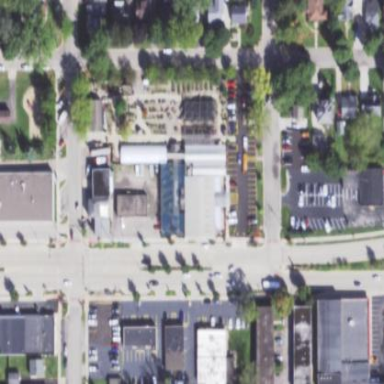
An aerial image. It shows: Commercial building housing garden centre shop.